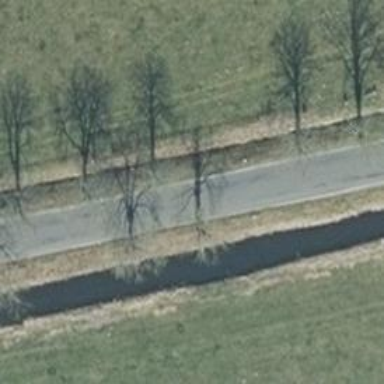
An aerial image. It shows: Avenue lined with broadleaved deciduous trees.